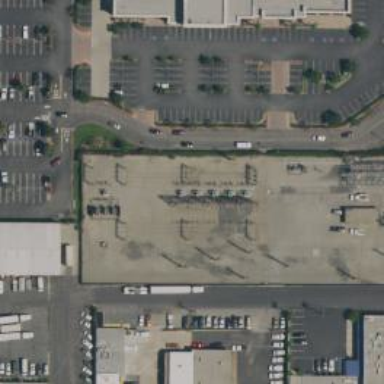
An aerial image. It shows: Outdoor distribution power substation.